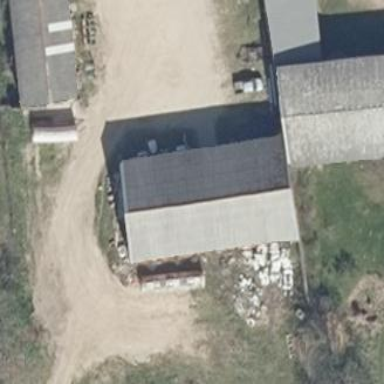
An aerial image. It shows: Shed building.